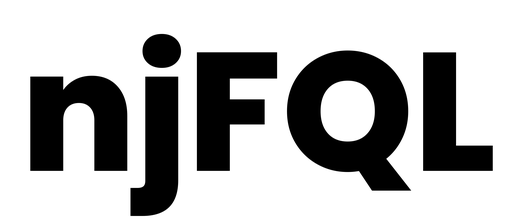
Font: Poppins-ExtraBold